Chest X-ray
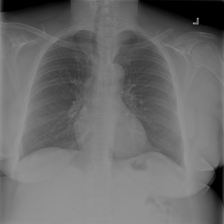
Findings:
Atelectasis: negative
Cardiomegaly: negative
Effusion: negative
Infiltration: negative
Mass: negative
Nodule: negative
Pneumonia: negative
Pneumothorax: negative
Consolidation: negative
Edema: negative
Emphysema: negative
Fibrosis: negative
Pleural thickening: negative
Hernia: negative